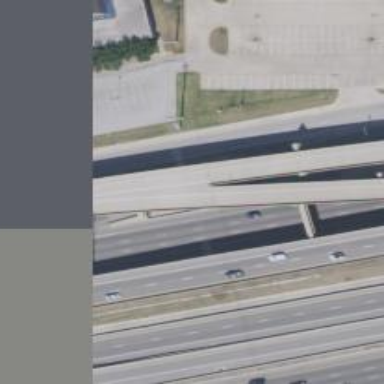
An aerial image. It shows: Bridge on motorway link.